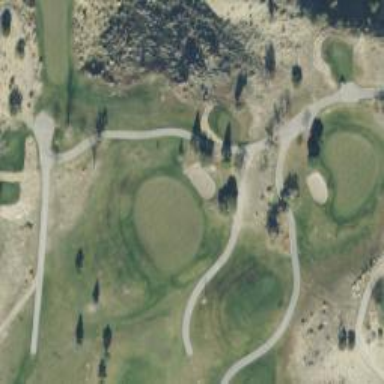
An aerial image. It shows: Service road used as golf cart path.